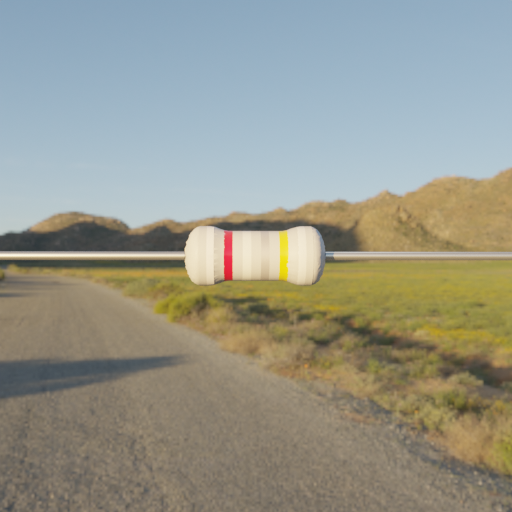
Resistor colour bands (in order): white, red, white, silver, yellow, white